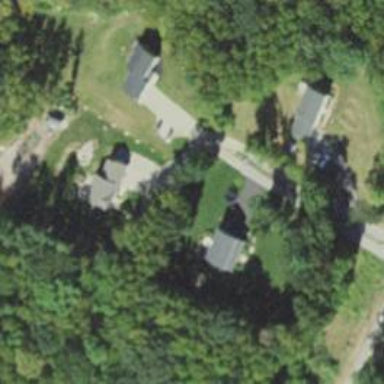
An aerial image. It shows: Residential driveway.